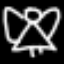
Label: angel